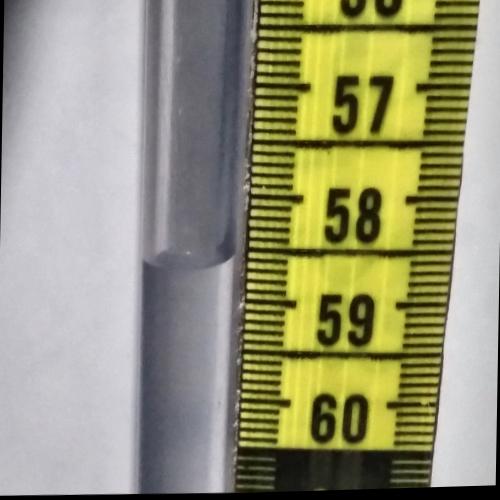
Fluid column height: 58.6 cm